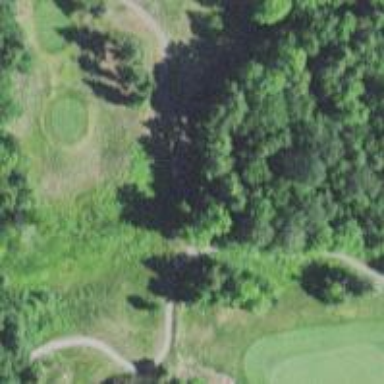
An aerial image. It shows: Asphalt path used as golf cart path.